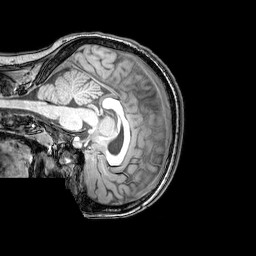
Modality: T1w
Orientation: sagittal
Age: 24
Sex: female
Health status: healthy
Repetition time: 0.081 s
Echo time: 0.037 s